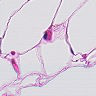
Metastatic tissue present: no